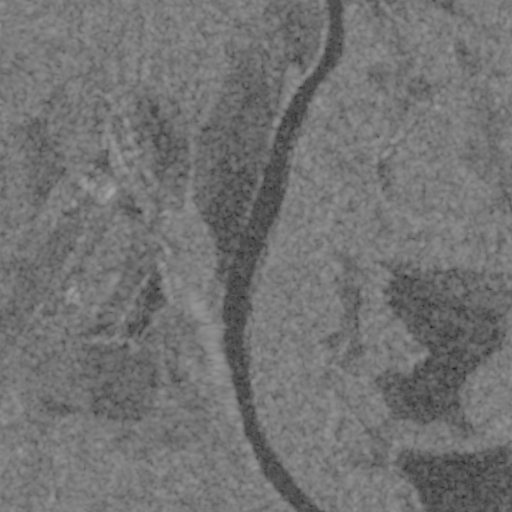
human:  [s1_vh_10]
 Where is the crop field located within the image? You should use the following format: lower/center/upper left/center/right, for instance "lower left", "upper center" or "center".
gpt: The crop field is located in the lower left of the image.
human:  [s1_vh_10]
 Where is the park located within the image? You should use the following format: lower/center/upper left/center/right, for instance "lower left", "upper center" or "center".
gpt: The park is located in the center left of the image.
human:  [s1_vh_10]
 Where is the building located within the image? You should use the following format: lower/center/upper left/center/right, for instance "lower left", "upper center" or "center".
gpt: There is no building in the image.

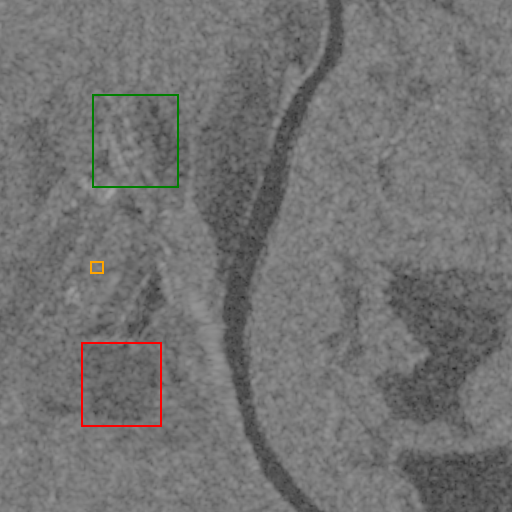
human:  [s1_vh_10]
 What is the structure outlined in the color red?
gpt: The structure outlined in red is a crop field.
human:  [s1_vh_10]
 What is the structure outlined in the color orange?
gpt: The structure outlined in orange is a park.
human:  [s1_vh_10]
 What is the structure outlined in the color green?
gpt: The structure outlined in green is a quarry.
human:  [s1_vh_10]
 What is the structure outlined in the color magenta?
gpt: There is no magenta outline.